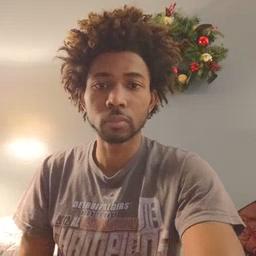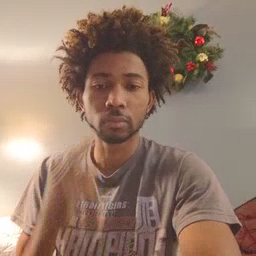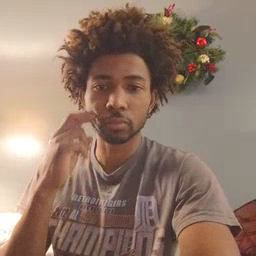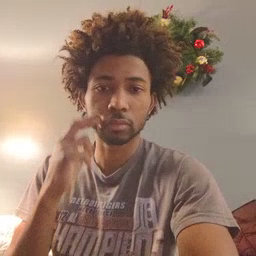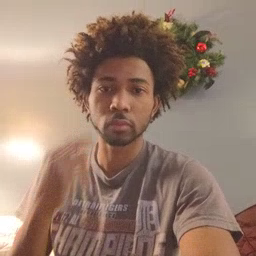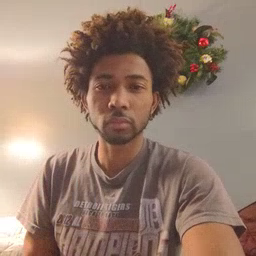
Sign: gum